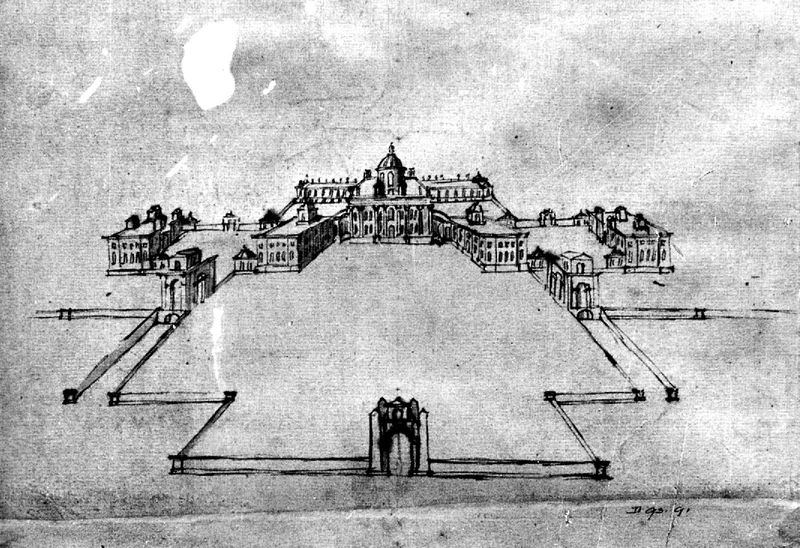
Titel: Castle Howard, North Yorkshire
Künstler: John Vanbrugh
Standort: Malton (EU - GB - Yorkshire)
Schlagwörter: blau, flügel, weiß, grob, fenster, frankreich, schwarz, skizze, säulen, zeichnung, anlage, gebäude, schloss, weg, architektur, barock, signatur, häuser, kalt, kirche, wege, blatt, turm, garten, papier, ansicht, türen, mauer, linien, hof, platz, rundbogen, kuppel, detail, tor, straßen, tusche, mond, palast, groß, entwurf, tinte, rom, portal, mauern, einfahrt, plan, zeichung, petersdom, atrium, seitenflügel, versaille, nebengebäude, trum, brock, neben, küuppel, dezimiert